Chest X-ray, PA view. Patient: 38 years old, sex F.
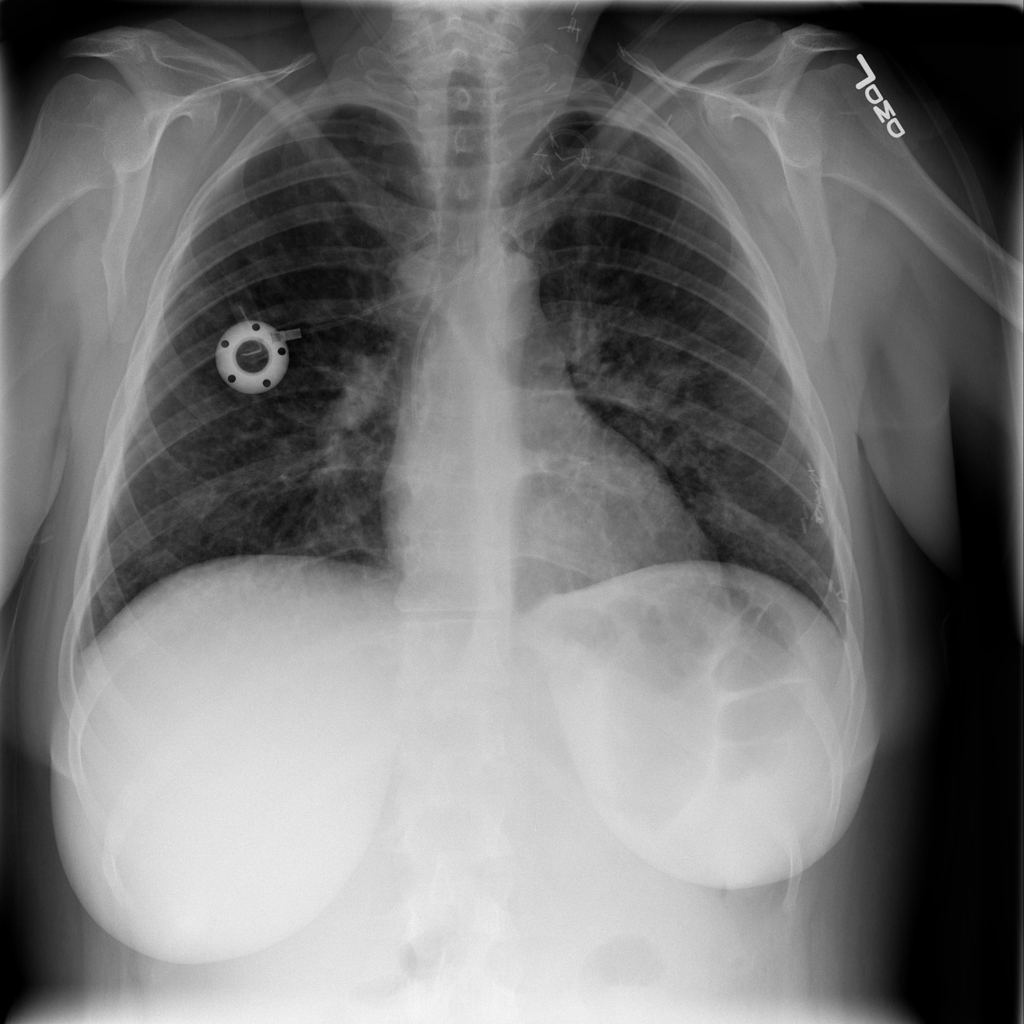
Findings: Nodule